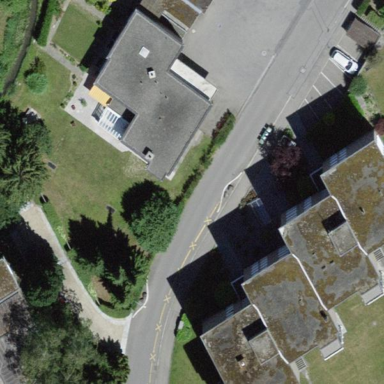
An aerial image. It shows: Residential building.